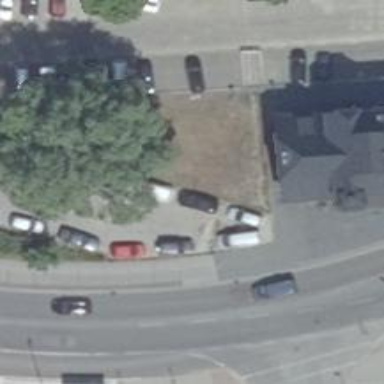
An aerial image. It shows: Parking aisle on service road with parallel on-street parking lanes on both sides.